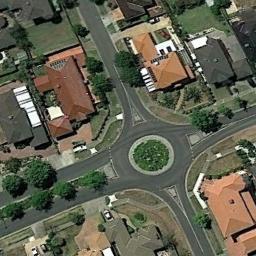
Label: roundabout